Question:
Hi
I have some text field which, after a decoding, set some UILabel. The problem is that if the user leave some empty field , I don't like to see that space between the labels. I enclose a picture for a better understanding. thanks in advance.
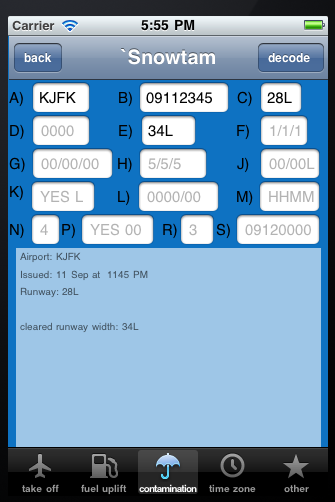
Answer: instead of the view below use a uitableview with custom cells
Each custom cell having a label ...and add a cell if and only if u have a valid string in a textfeild..set userinteraction=NO and set some backgroung color to match ur view..
just put that string in the uilabel in the custom cell...thats it..